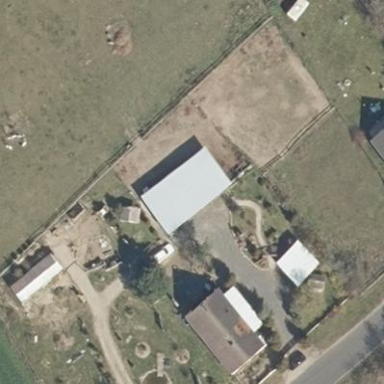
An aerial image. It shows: Shed.